Field crop: maize
Growth stage: 2
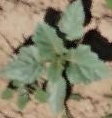
Species: datura